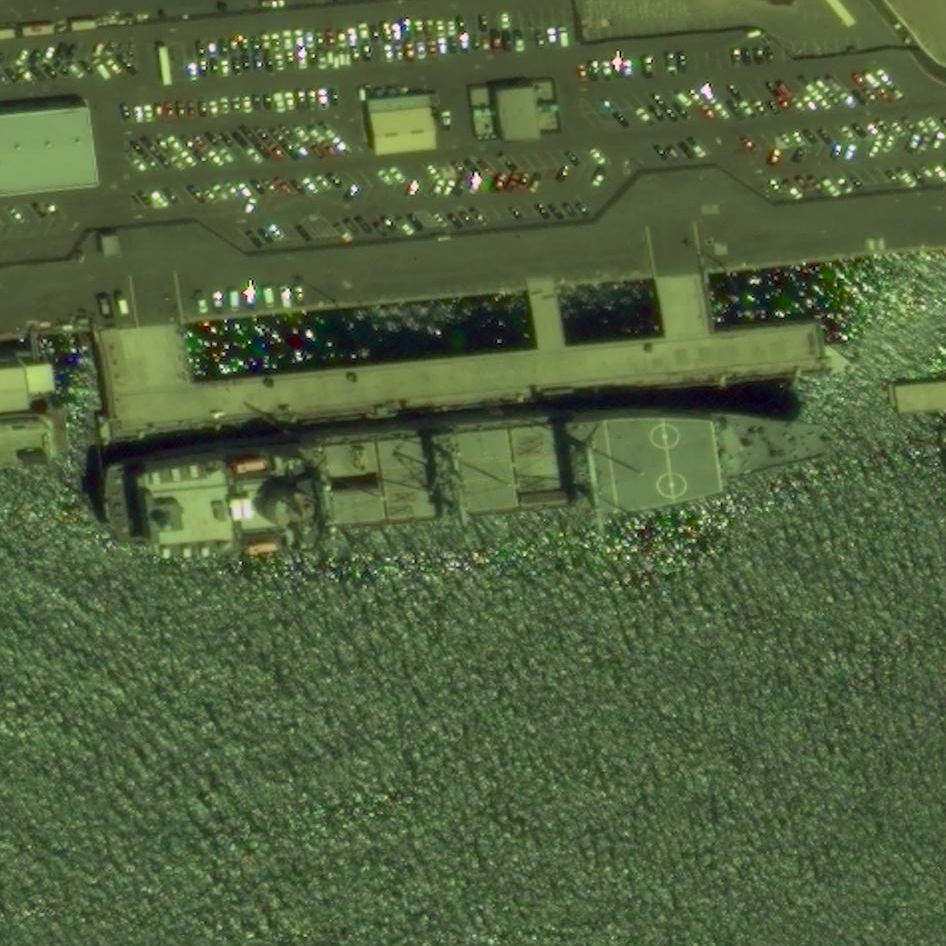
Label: civil